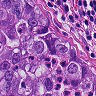
Metastatic tissue present: yes